Question: I'm getting the following output when I look at the histogram for the heap dump in the eclipse memory analyser tool. There are a lot of repeats of activities and views with a dollar sign and a number after it (e.g. SplashScreenActivity$2). Can anyone tell me what these duplicates with dollar signs are?

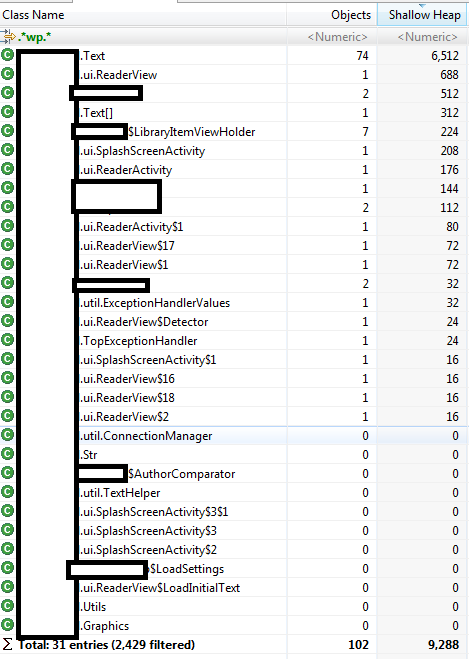
Answer: Dollar signs are Anonymous classes like 'new OnClickListener() {...}'
---
If you access private members from your inner class, accessor methods are created, they should have dollar signs too.